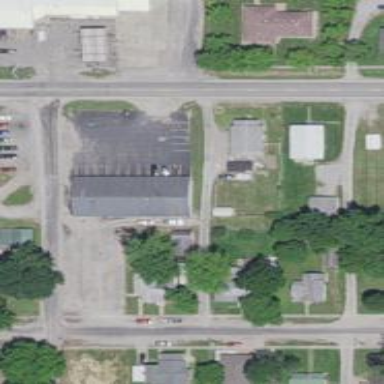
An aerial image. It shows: Alley classified as service road.